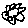
Label: flower